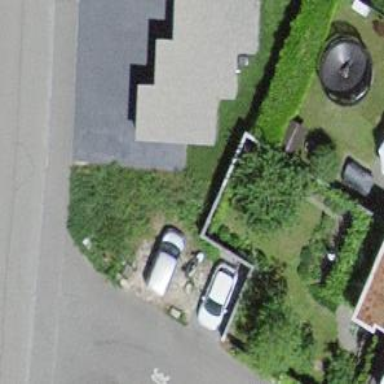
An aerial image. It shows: Flat roofed garages.